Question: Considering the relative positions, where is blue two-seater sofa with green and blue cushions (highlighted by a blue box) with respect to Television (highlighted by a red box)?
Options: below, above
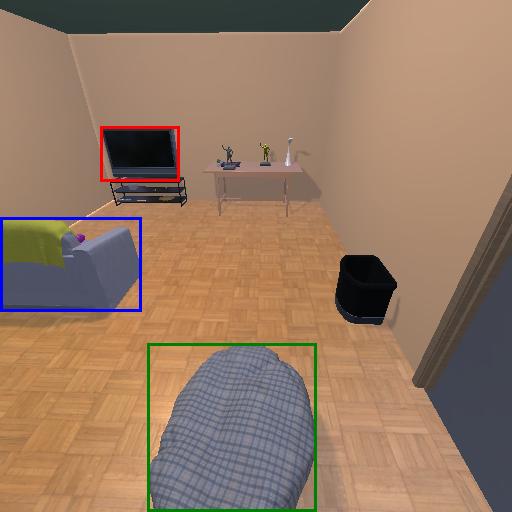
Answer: below